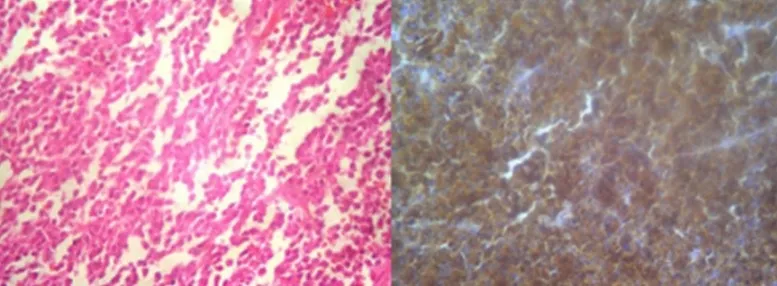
Left:H ex 40 plasmacytoid diffuse proliferation at the biopsy of retroperitoneal soft tissue Right: Immunophenotyping showing an expression of lambda chain.
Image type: pathology (immunostaining)